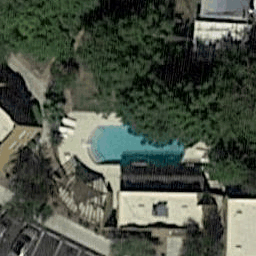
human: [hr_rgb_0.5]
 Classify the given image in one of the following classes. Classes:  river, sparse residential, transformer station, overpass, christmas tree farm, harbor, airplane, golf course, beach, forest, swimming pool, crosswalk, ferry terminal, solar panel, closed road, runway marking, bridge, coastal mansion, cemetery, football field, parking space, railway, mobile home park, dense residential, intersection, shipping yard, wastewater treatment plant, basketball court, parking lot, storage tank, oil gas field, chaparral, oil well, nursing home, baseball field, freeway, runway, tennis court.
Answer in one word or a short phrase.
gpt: swimming pool